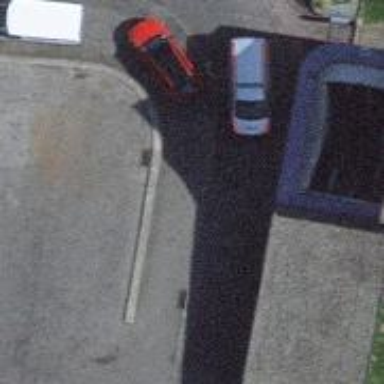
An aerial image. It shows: Parking area with surface.